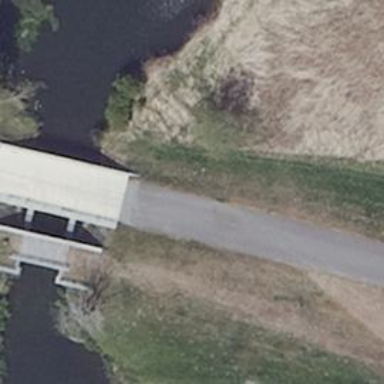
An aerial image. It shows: Asphalt track on bridge with grade1 tracktype.